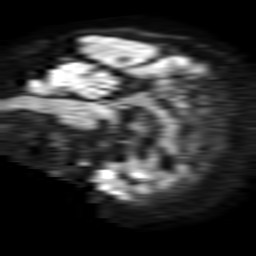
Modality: TRACE
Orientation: sagittal
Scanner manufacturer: philips
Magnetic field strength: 1.5 T
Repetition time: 3.409 s
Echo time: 0.06922 s